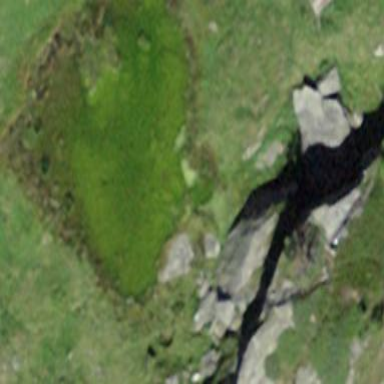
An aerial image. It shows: Pond surrounded by natural water.